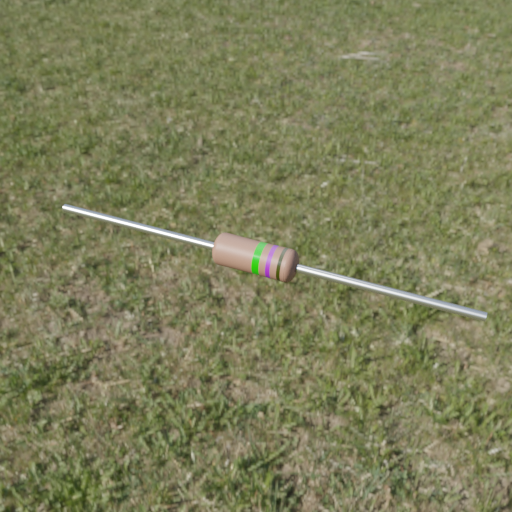
Resistor colour bands (in order): green, violet, black